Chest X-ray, PA view. Patient: 39 years old, sex M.
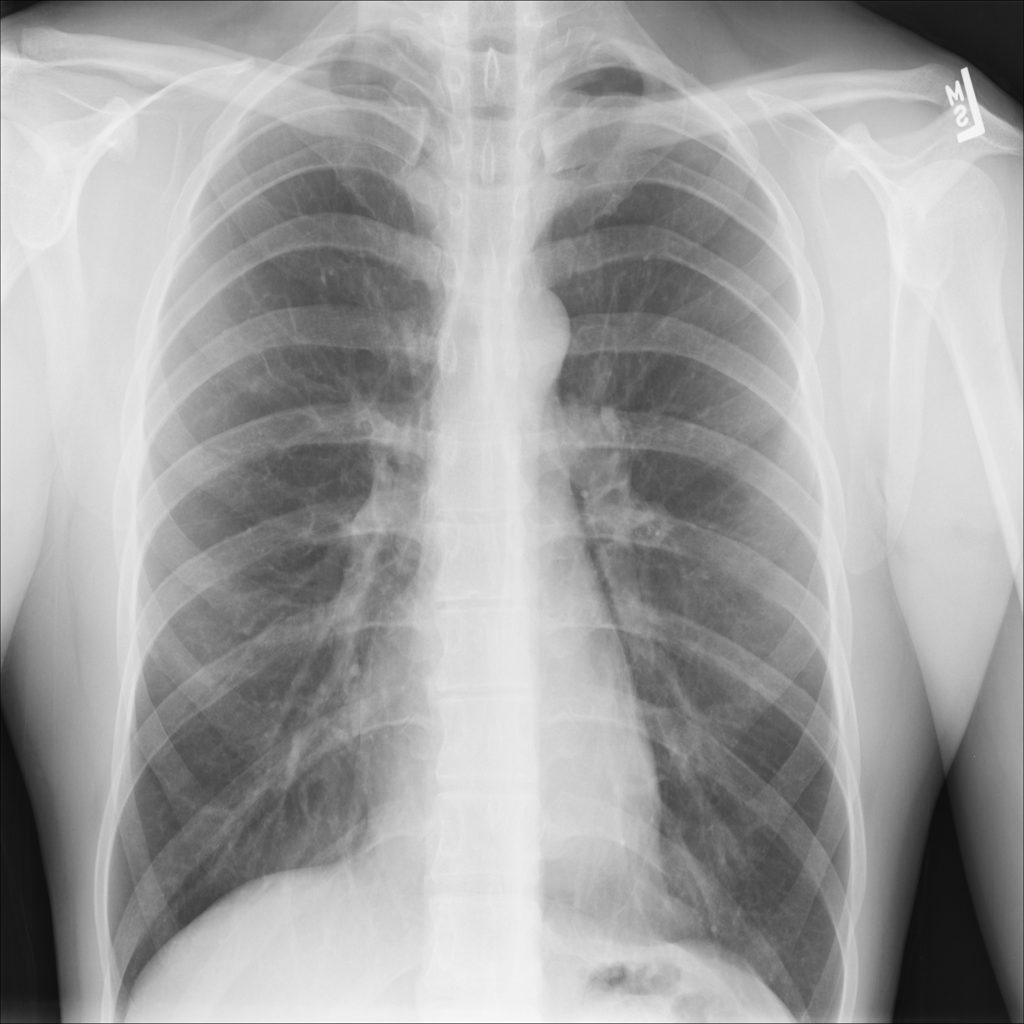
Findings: No Finding